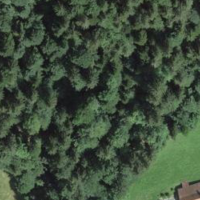
EUNIS habitat code: 43
Species observed at this site:
Geranium pyrenaicum
Datura stramonium